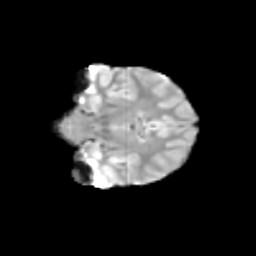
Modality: T2w
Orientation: coronal
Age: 11
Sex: female
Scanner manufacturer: siemens
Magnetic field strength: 3 T
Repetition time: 3.8 s
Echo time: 0.07 s